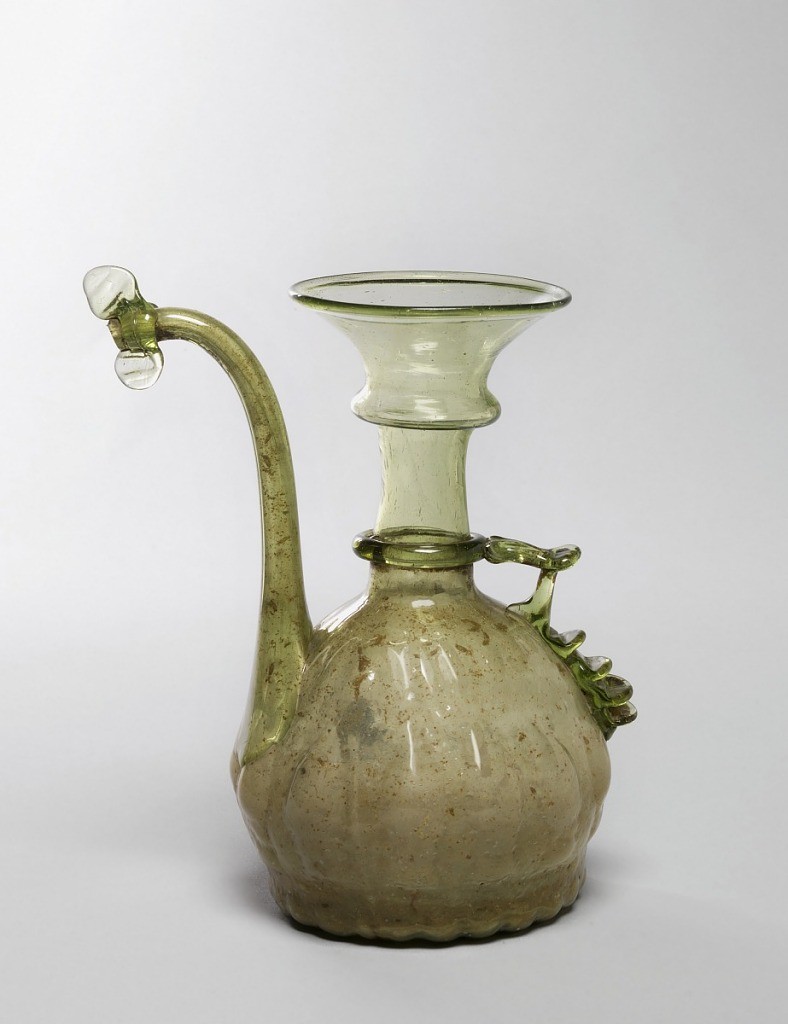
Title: Ewer
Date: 17th–18th century
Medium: Glass
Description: Light green; vessel with long flaring neck and slightly pear shaped body with tear drop shaped relief along base. One handle of applied glass and long upturned spout.